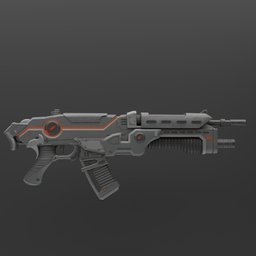
Label: tools